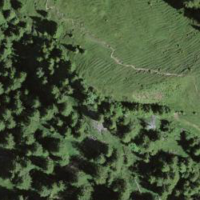
EUNIS habitat code: 41
Species observed at this site:
Gentianella campestris